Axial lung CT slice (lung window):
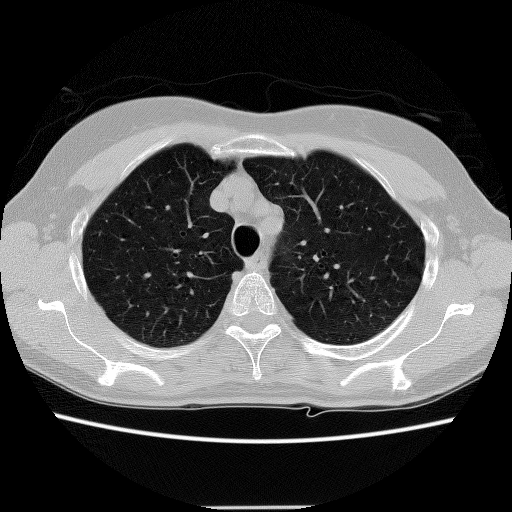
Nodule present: no